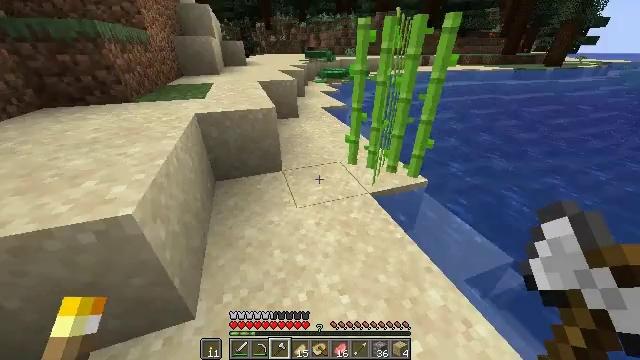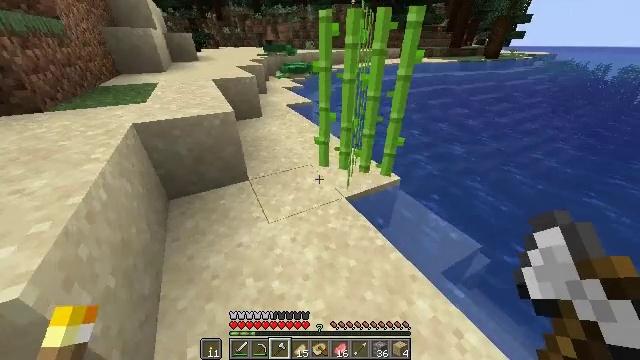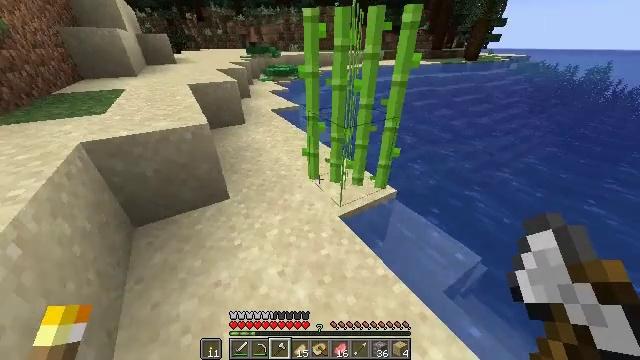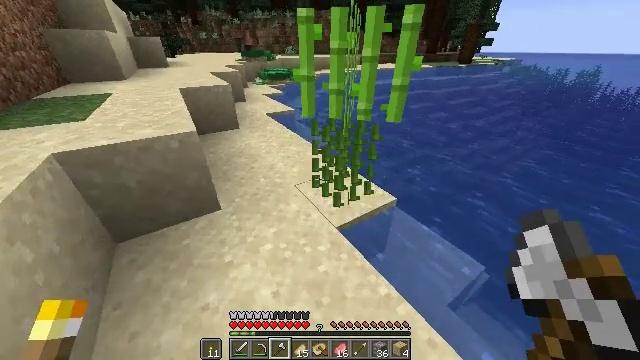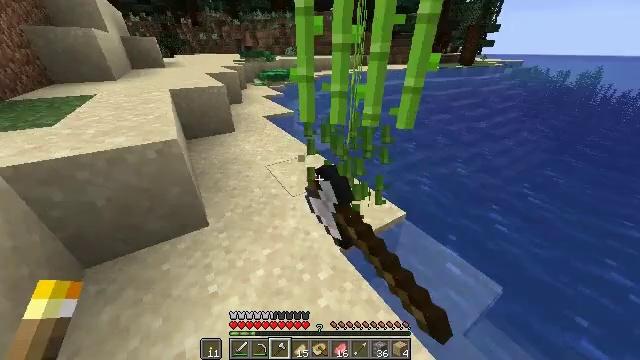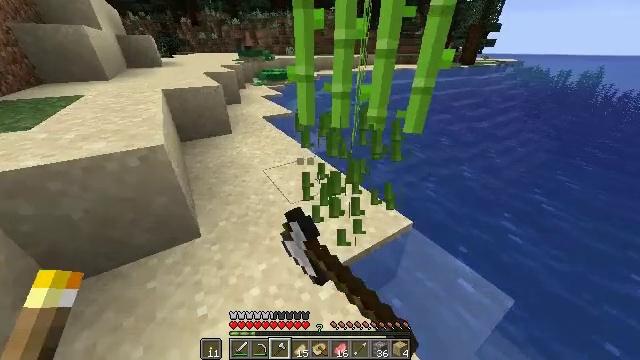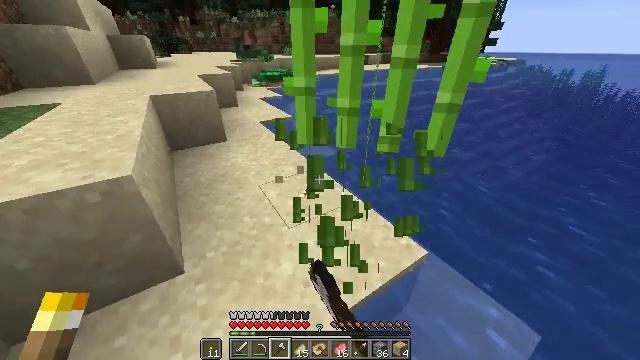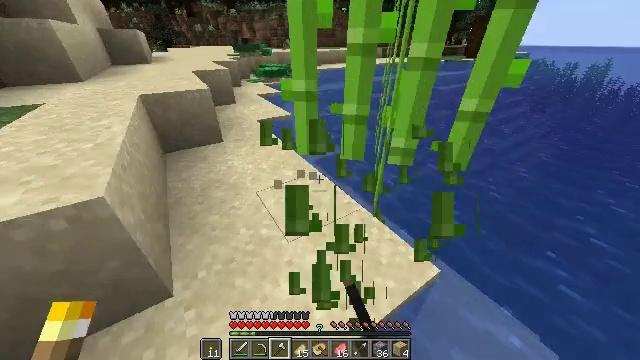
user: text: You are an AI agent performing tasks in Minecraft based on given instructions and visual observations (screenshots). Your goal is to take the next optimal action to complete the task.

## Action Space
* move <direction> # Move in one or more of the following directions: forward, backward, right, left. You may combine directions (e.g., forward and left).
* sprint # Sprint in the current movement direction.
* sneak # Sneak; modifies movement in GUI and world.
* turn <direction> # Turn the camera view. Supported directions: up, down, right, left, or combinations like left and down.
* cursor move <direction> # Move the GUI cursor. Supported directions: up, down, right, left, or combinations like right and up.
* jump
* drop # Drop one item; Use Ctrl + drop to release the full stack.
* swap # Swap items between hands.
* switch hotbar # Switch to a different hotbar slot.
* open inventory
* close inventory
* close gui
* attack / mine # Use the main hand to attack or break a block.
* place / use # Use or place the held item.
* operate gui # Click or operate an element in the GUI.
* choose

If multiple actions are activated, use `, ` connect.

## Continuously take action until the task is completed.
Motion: motion action
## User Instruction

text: Break the sugar cane.
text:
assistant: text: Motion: move forward, sprint, turn right and down
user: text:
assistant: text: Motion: move forward, sprint, turn right
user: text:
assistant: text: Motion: move forward, sprint, turn right, attack / mine
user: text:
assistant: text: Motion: move forward, sprint, attack / mine
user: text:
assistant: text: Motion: move forward, sprint, attack / mine
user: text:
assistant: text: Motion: move forward, sprint, attack / mine
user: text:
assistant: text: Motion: move forward, sprint, turn down
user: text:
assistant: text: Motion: sprint